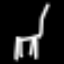
Label: chair